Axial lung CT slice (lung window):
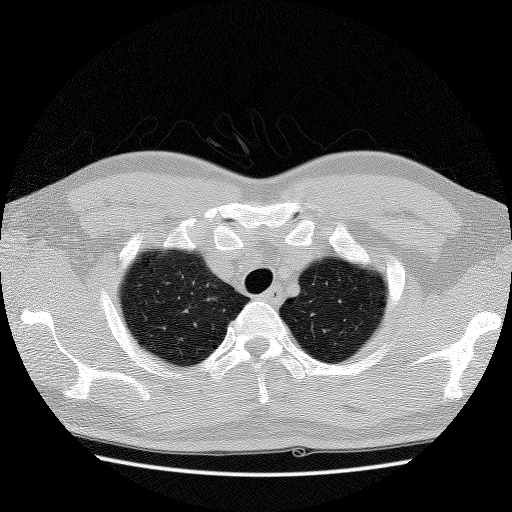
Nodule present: no